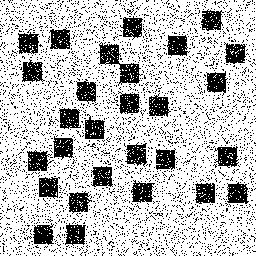
Squares: 28
Triangles: 0
Stars: 0
Total shapes: 28